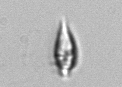
Label: Oxytoxum